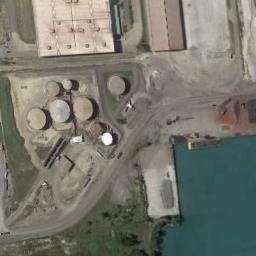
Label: storage_tank